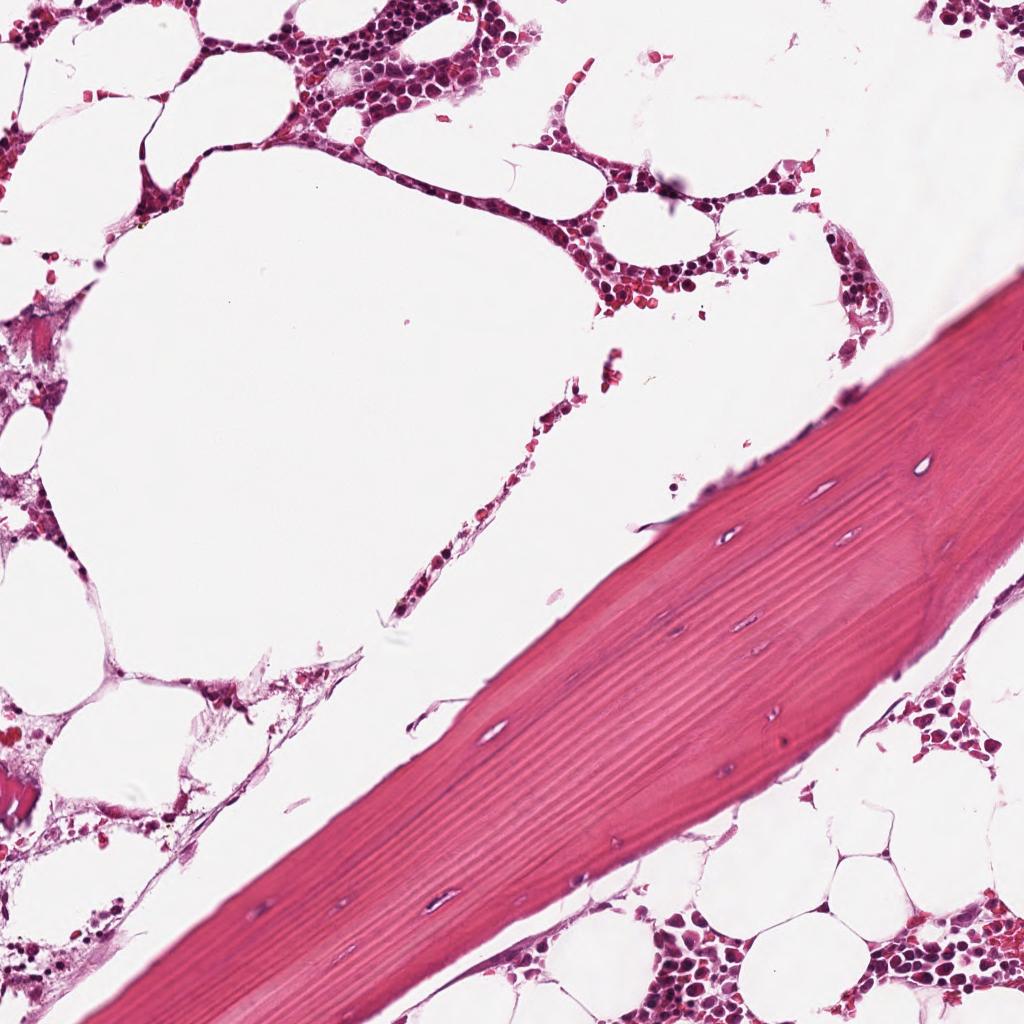
Label: Non-Tumor